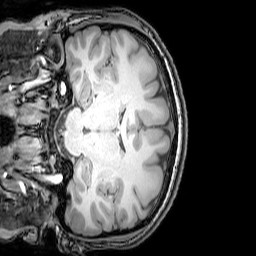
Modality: T1w
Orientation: coronal
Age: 26
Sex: male
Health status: healthy
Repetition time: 0.081 s
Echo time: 0.037 s